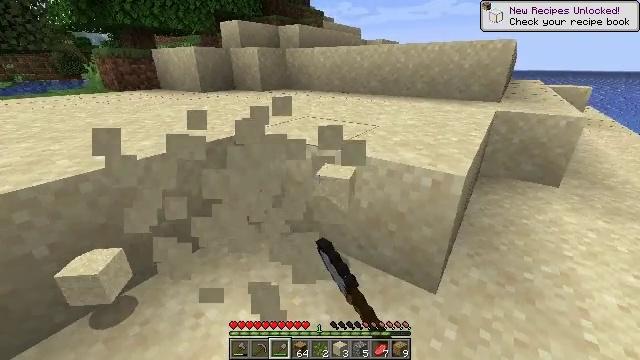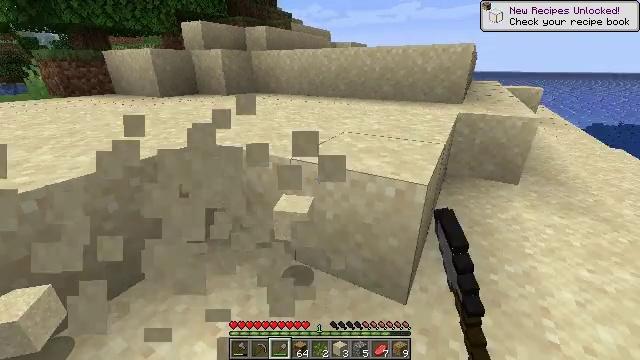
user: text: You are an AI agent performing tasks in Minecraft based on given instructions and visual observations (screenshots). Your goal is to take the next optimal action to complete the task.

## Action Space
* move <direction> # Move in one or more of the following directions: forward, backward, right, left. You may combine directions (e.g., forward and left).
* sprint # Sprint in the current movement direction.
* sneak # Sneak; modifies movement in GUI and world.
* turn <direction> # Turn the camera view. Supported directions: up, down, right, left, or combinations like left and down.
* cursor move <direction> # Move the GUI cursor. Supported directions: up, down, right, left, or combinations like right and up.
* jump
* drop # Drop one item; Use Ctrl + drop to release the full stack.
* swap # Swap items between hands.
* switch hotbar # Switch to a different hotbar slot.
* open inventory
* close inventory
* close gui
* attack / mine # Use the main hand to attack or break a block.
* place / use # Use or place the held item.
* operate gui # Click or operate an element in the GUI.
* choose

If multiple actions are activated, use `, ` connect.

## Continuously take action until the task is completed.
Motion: motion action
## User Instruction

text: Dig up some sand.
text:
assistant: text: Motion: move forward and move right, turn right, attack / mine
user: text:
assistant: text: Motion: attack / mine